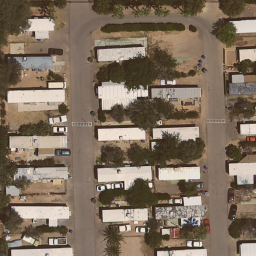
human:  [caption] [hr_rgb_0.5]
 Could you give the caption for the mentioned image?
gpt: Many mobile homes are arranged neatly in the mobile home park .

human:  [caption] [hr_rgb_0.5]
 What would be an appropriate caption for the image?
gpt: Many mobile homes arranged in lines in the mobile home park .

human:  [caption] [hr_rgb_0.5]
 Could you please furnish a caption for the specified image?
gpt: Lots of mobile homes with plants surrounded in the mobile home park .

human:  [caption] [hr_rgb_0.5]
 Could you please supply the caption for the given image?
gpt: Many mobile homes arranged in lines in the mobile home park and some roads go through this area .

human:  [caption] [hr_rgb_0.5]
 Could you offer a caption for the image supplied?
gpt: Lots of mobile homes arranged in lines and some roads go through this area .